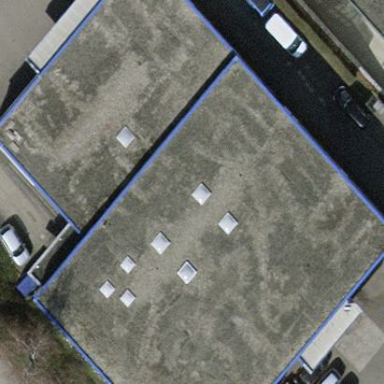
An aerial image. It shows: Building used as car repair shop.